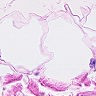
Metastatic tissue present: no